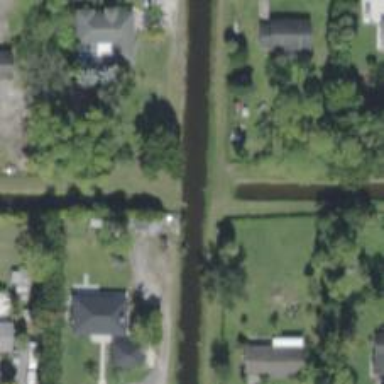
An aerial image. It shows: Canal.